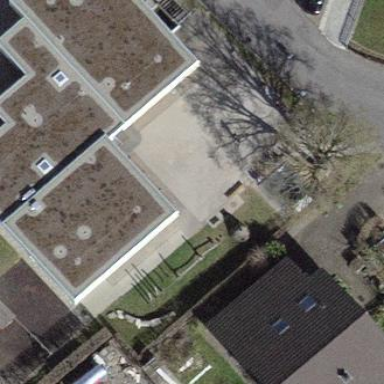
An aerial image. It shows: Kindergarten.